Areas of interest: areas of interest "Baima Garment City"
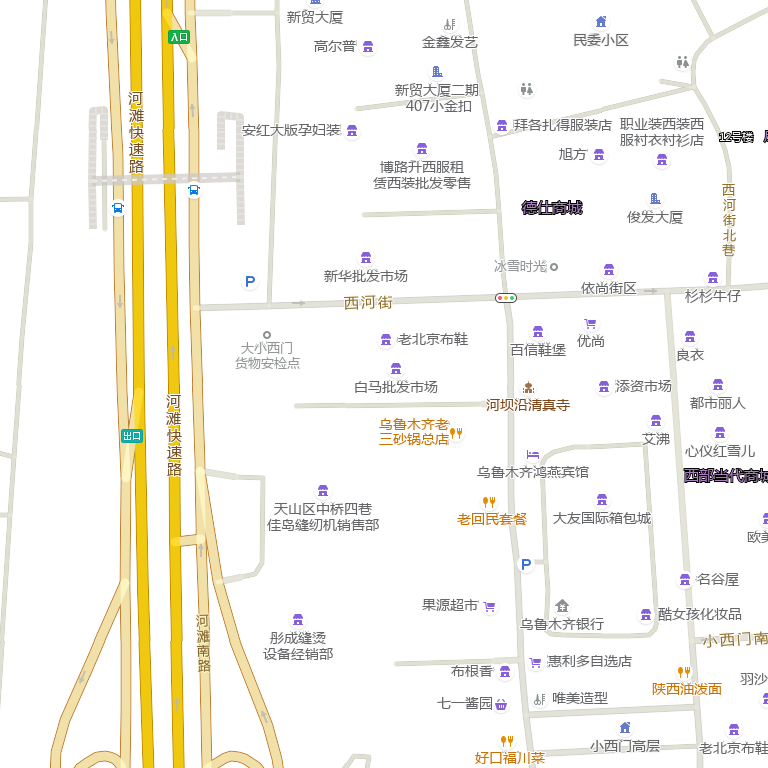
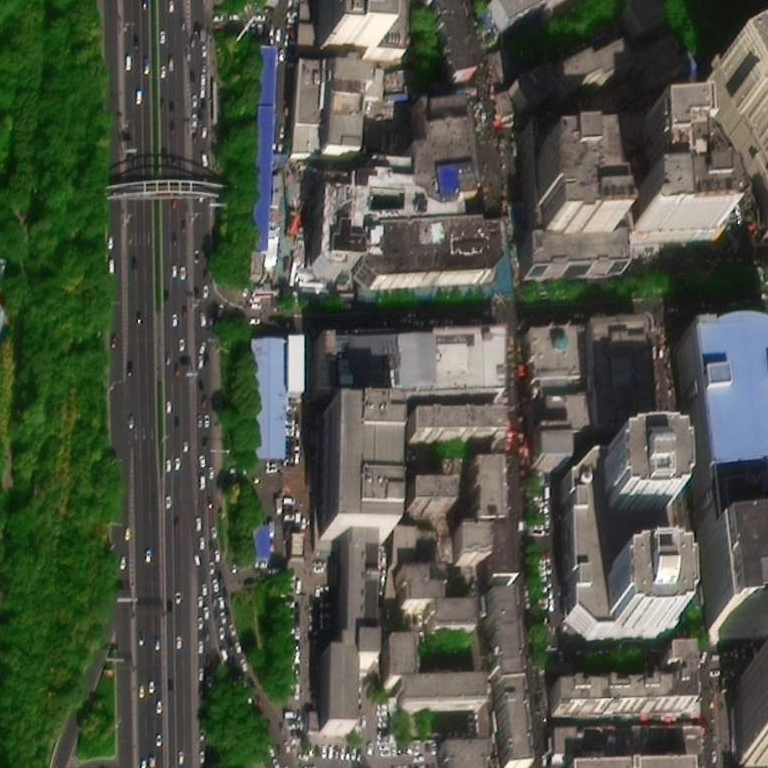